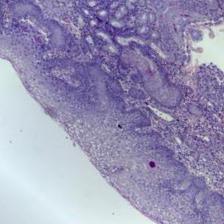
Diagnosis: OSCC